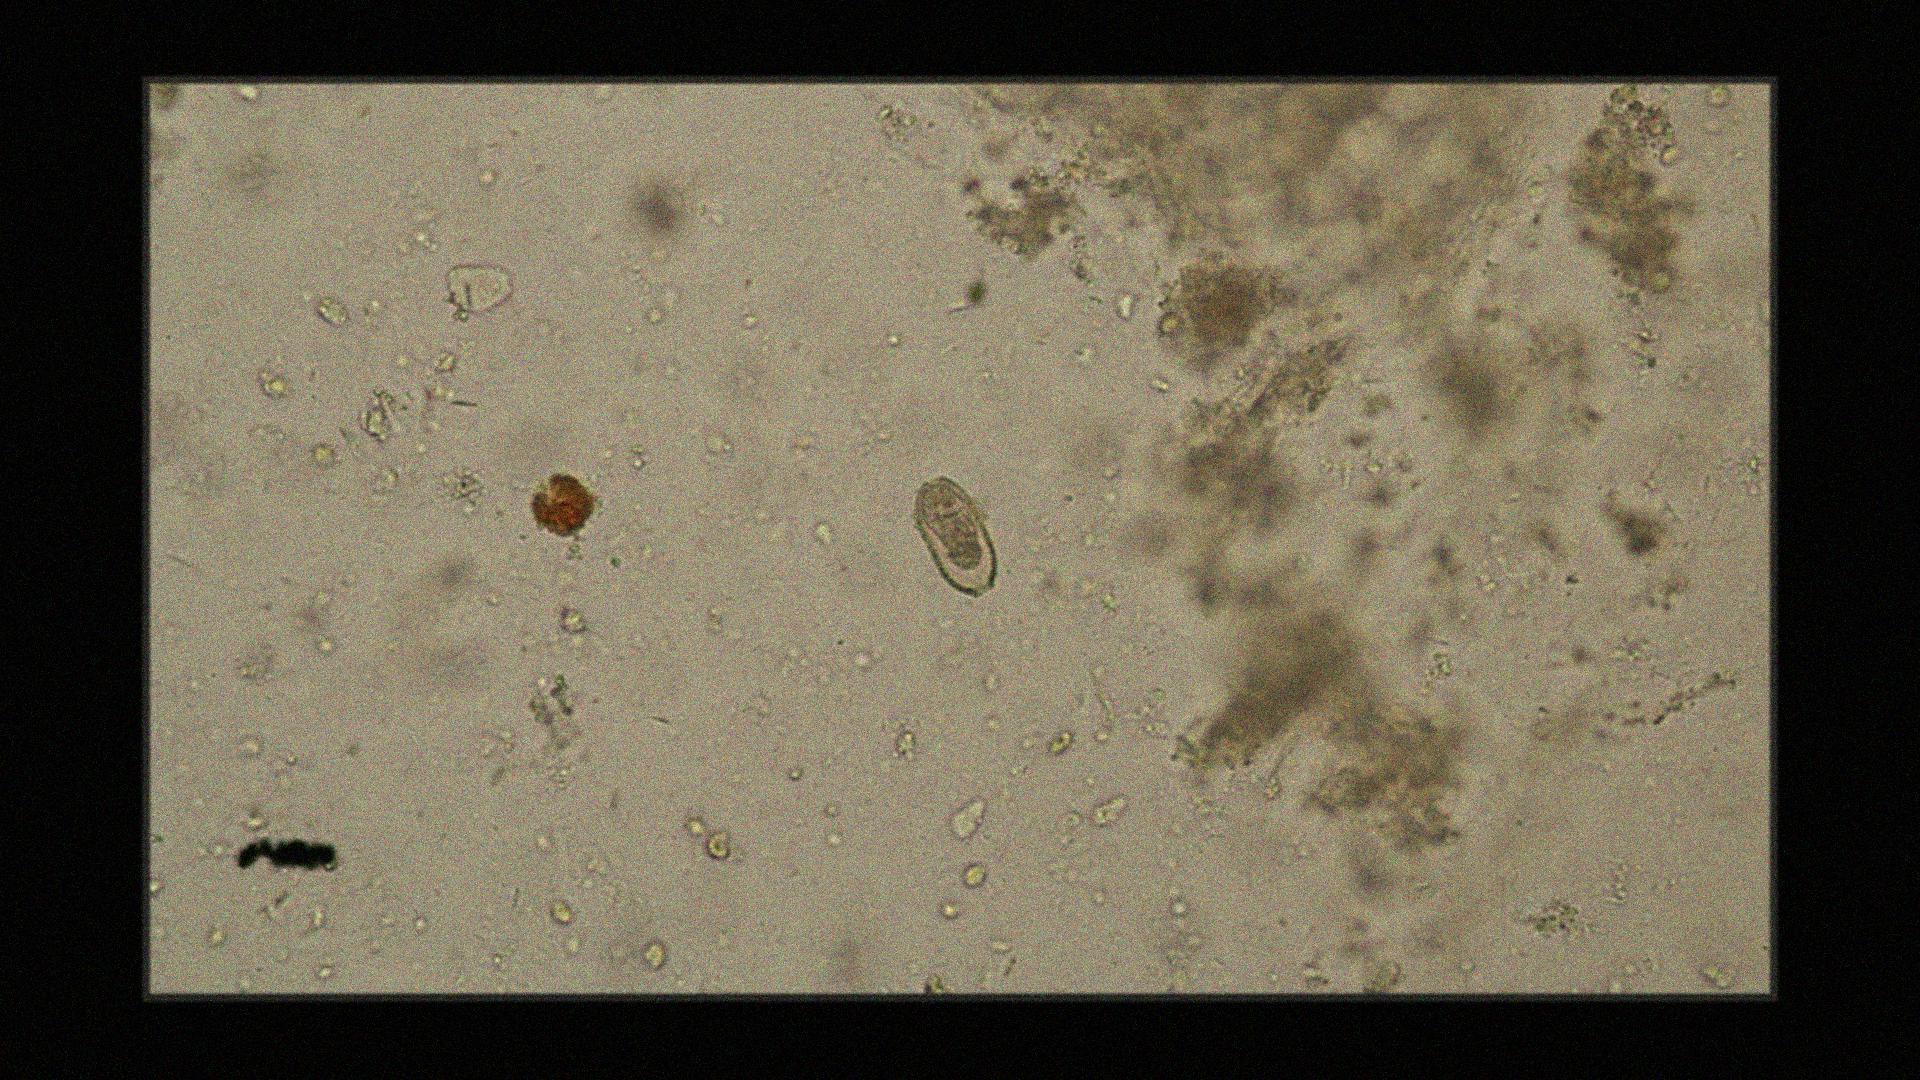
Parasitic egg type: Capillaria philippinensis